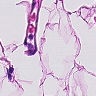
Metastatic tissue present: no